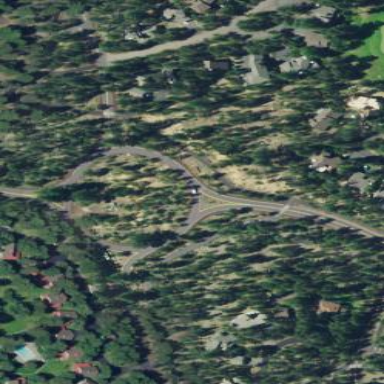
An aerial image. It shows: Tertiary road with asphalt surface leading to roundabout.